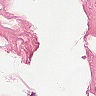
Metastatic tissue present: no